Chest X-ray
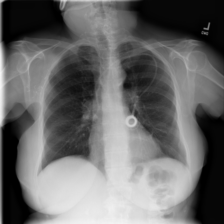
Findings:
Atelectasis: negative
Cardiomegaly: negative
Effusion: negative
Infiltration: negative
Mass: negative
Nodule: negative
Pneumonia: negative
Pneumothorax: negative
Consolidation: negative
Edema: negative
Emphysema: negative
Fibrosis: positive
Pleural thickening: positive
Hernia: negative